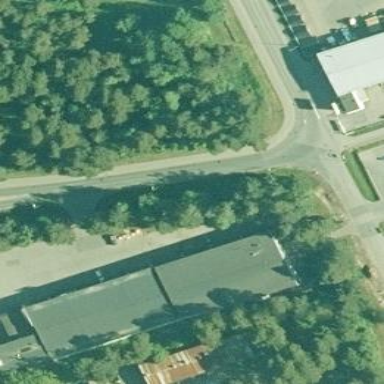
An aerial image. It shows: Commercial building that houses hardware shop.